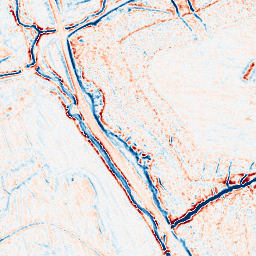
Category: edge_preserving
Decomposition family: bilateral
Decomposition parameters: d: 9
sigma_color: 150
sigma_space: 50
Upsampling method: regularized
Upsampling parameters: scale: 2
lambda_reg: 0.001
Upsampling scale: 2